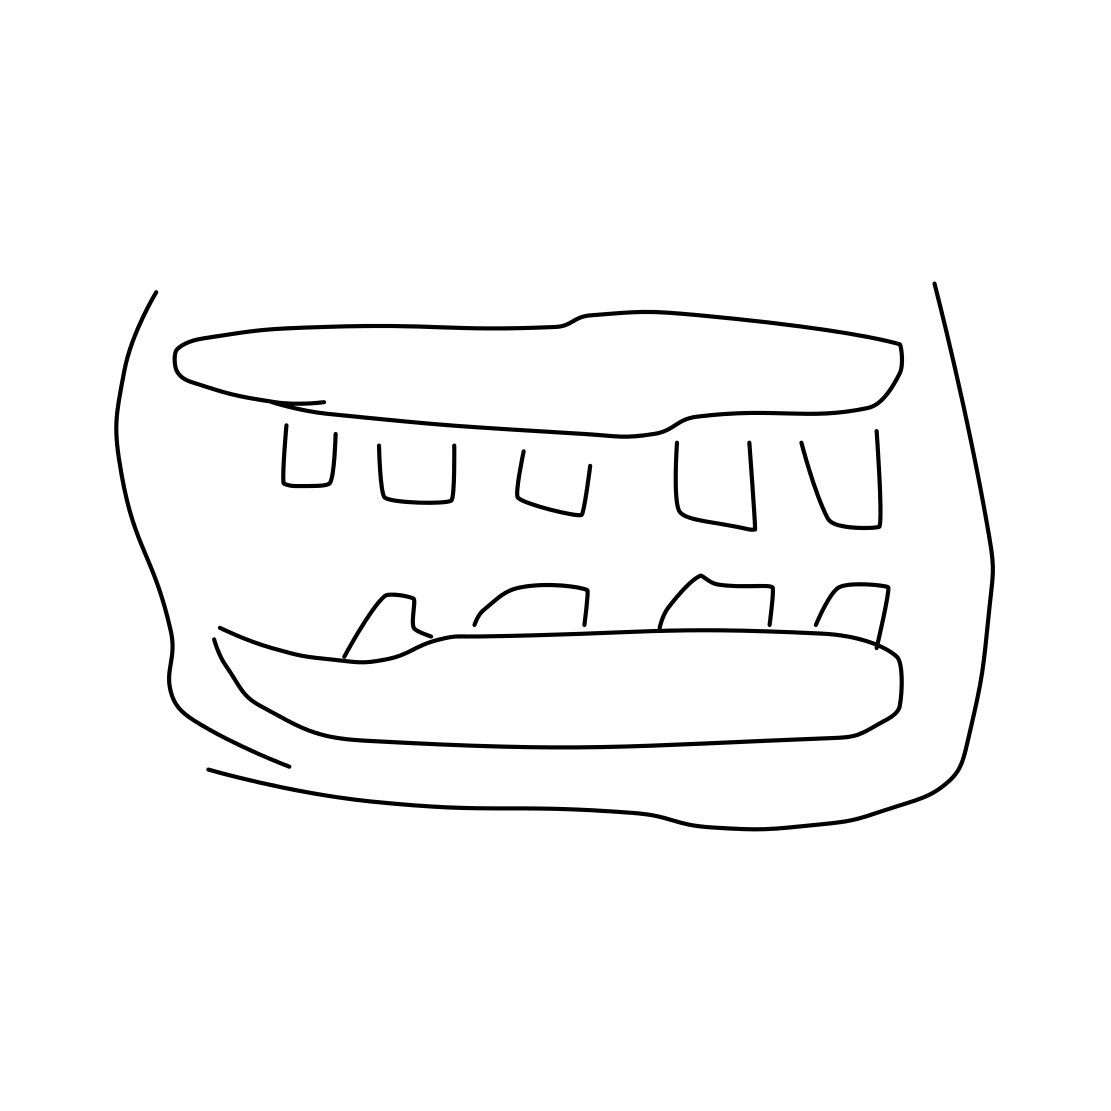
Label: mouth